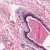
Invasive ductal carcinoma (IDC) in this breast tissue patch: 0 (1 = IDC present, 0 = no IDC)